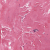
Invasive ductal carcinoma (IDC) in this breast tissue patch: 0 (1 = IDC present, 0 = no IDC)